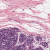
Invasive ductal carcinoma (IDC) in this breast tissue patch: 0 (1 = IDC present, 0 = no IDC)